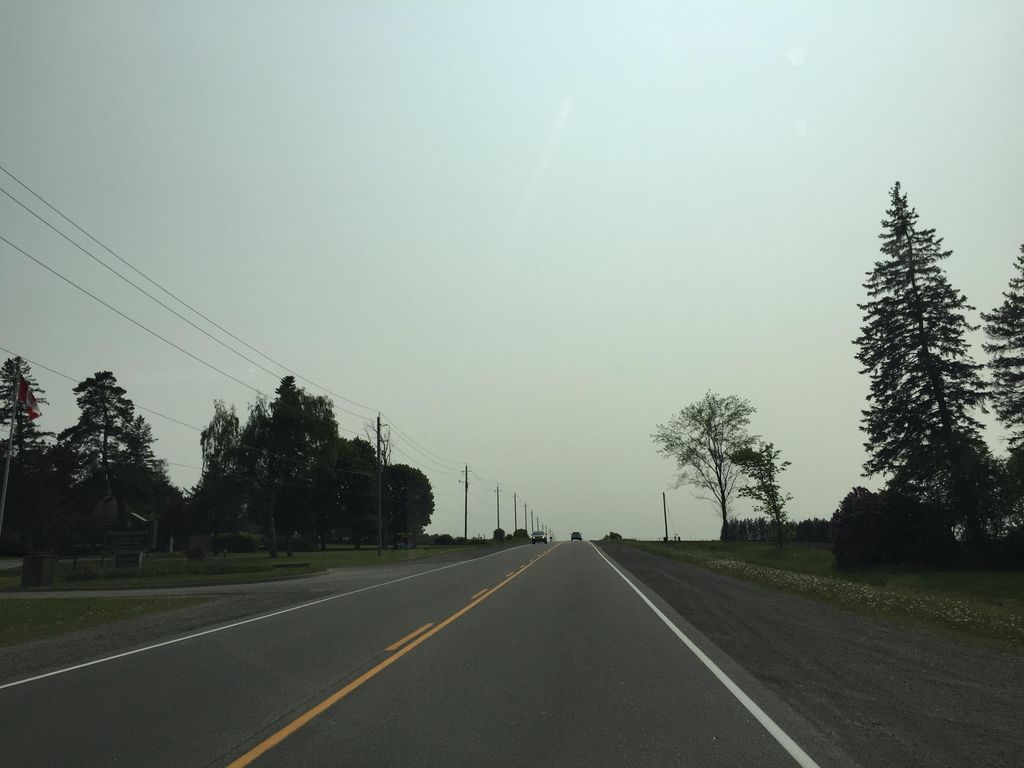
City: kitchener-waterloo